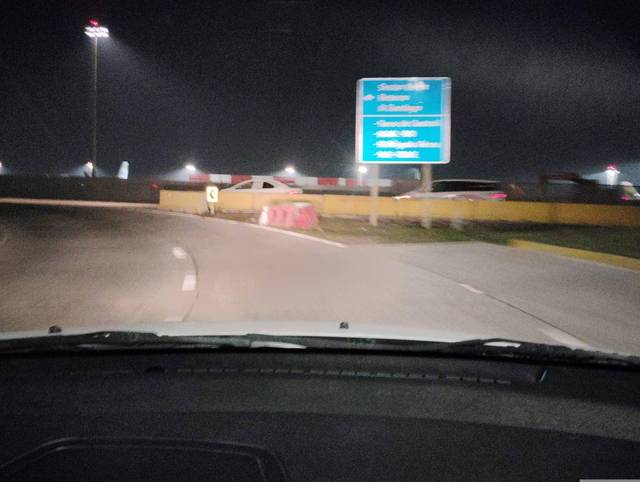
Region: Chile
Coordinates: -33.405, -70.794